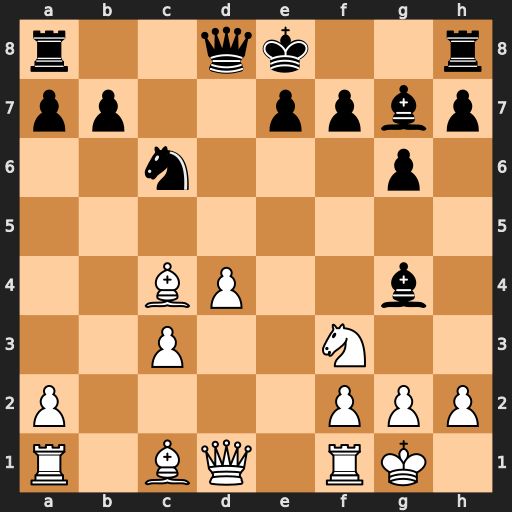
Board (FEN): r2qk2r/pp2ppbp/2n3p1/8/2BP2b1/2P2N2/P4PPP/R1BQ1RK1
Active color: w
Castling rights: kq
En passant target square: -
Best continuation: Bxf7+ Kxf7 Ng5+ Kg8 Qxg4